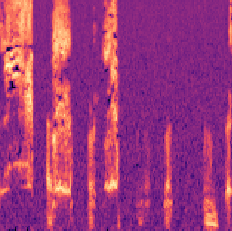
Sound class: Pig